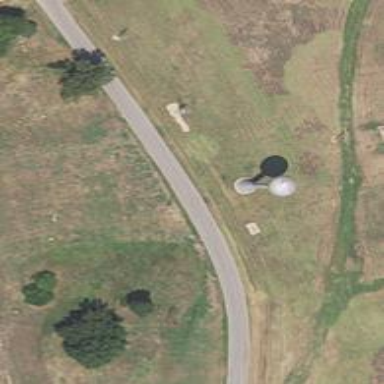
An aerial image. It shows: Water tower that is man-made.